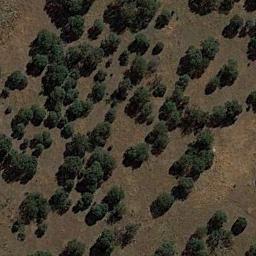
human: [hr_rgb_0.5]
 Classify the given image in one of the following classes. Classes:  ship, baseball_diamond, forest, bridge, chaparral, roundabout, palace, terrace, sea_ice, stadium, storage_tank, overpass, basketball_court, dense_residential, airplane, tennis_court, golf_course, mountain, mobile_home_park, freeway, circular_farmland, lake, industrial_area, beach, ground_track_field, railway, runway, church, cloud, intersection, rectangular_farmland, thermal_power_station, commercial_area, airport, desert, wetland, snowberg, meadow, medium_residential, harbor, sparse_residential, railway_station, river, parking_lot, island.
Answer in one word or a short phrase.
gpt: chaparral